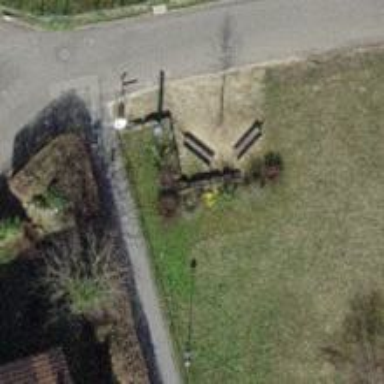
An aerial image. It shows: Brown bench in the vicinity.